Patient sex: F
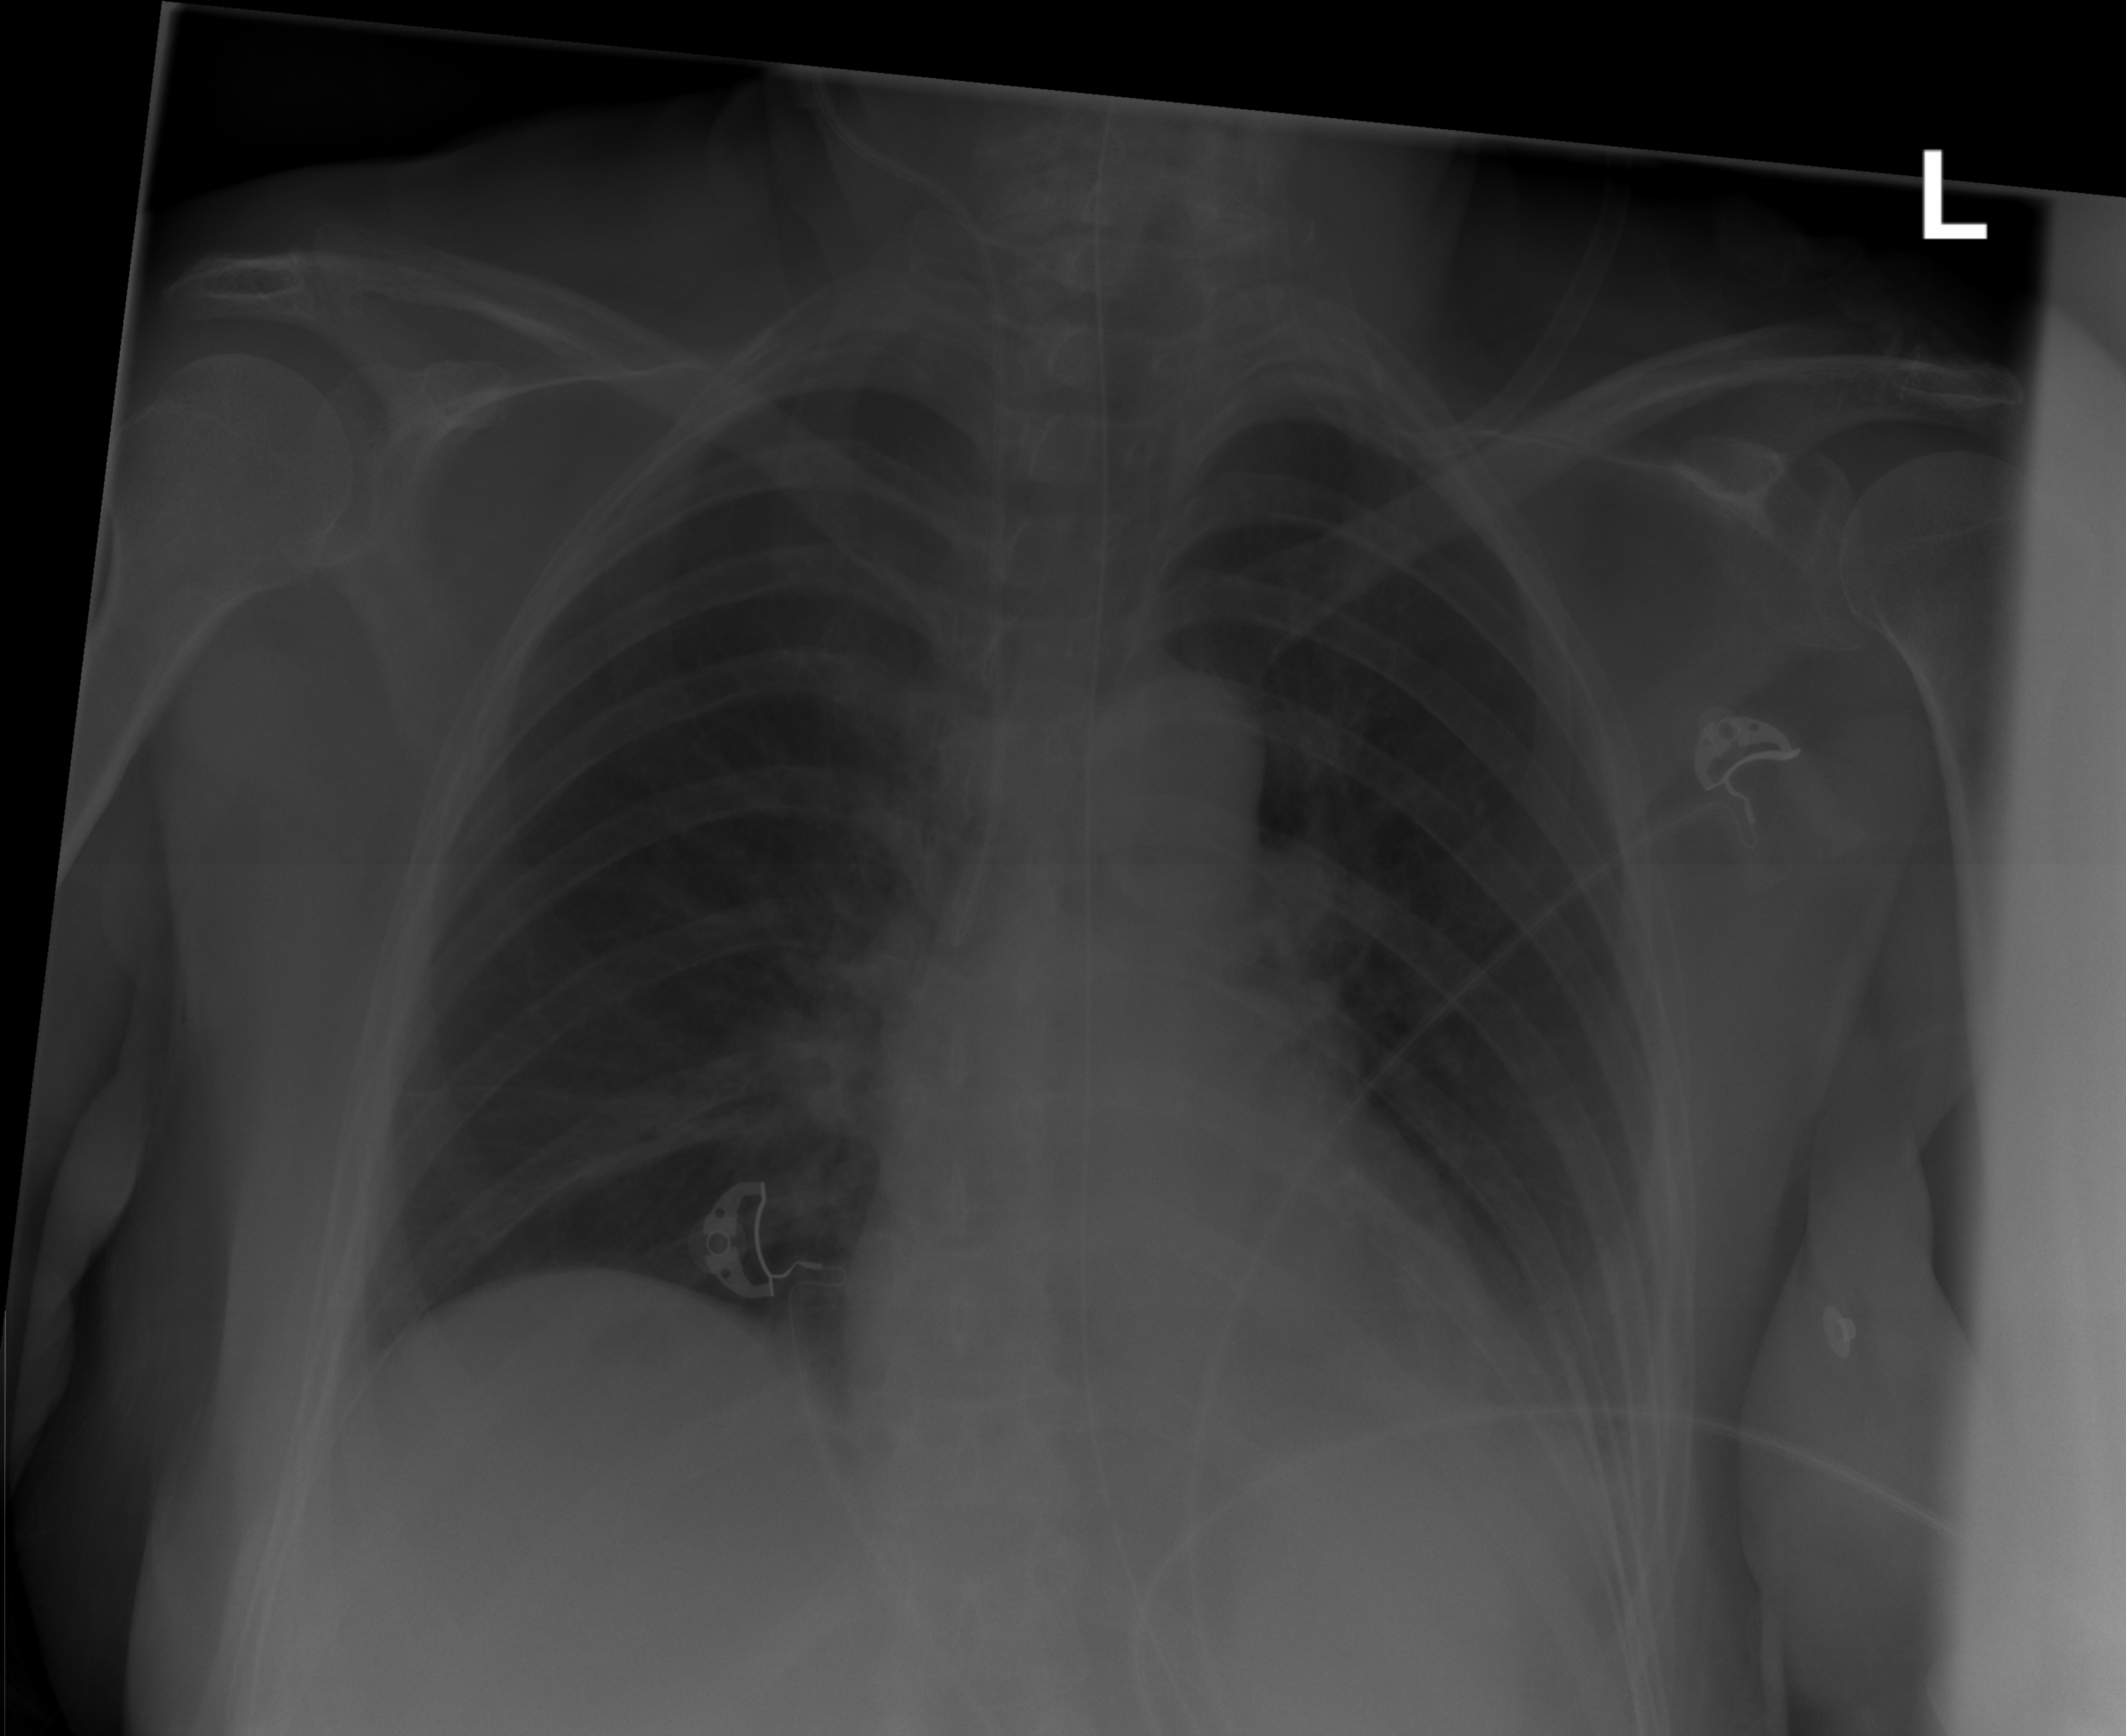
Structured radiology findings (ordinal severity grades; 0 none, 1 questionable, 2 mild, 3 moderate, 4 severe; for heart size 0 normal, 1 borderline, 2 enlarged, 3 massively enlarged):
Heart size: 0
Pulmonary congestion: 0
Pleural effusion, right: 0
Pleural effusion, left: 2
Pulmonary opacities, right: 0
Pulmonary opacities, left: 0
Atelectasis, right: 2
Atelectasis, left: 0